Question: Finally after struggling with extjs tree panel, tree store and building custom reader to read and convert pentaho data for 2 weeks I have managed to load pentaho data into treepanel of extjs.
Now my Tree panel is loading same data infinitely.
Treepanel looks as follows :

Part of my json data looks as follows :
'''
{
{name: 'US', candidateCount: 3, children: []},
{name: 'India', candidateCount: 922, children: [
{name: 'Goa', candidateCount:124, children: []},
{name: 'Maharashtra', candidateCount: 43, children: [
{name: 'Pune', candidateCount: 3},
{name: 'Mumbai', candidateCount: 33},
{name: 'Kolhapur', candidateCount: 4},
{name: 'XXX', candidateCount: 3},
]}
]},
{name: 'UK', candidateCount: 1, children: []},
}
'''
As you can see in image above, after expanding 'India' node it has again loaded data of country level (i.e. country names US, uk, India, UK). Actually I want to show state level data like data of Maharashtra, Goa. Instead of that treepanel is again loading same data again.
How to avoid this kind of behavior? I have already set 'leaf' property of US, uk and India nodes to 'false'.
I tried setting 'Expanded' property to 'true' but then treepanel keeps loading same nodes again and again and my browser tab just gets hanged.
Please let me know how to avoid this? I want tree panel to load data only once.
---
EDIT - Solution to this problem
## I solved this problem by adding listener on append event of store and then setting leaf value to true for the nodes which I wanted to be leaf.
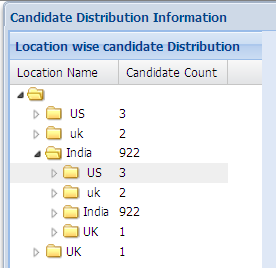
Answer: Setting data item to:
'''
{
...
leaf: true
}
'''
will stop it.